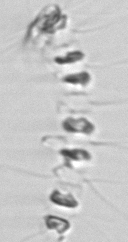
Label: Chaetoceros_socialis